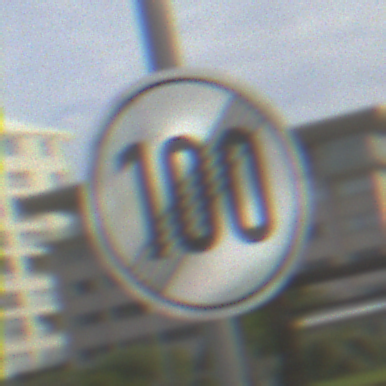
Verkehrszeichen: EndeGeschwindigkeit100
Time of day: MorningAfternoon
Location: Outdoor (Suburban)
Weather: PartlyCloudy
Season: NotSpecified
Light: Natural